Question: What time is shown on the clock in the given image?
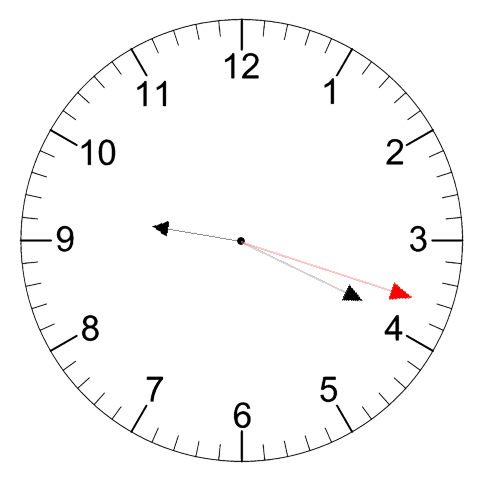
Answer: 09:19:18